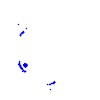
Particle: electron